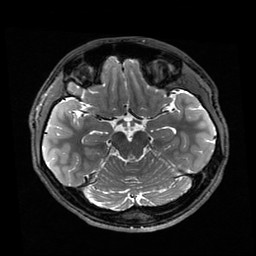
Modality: T2w
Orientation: sagittal